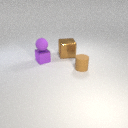
large brown metal cube to the right of small purple metal cube